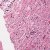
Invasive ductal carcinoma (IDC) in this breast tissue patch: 0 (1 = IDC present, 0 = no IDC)